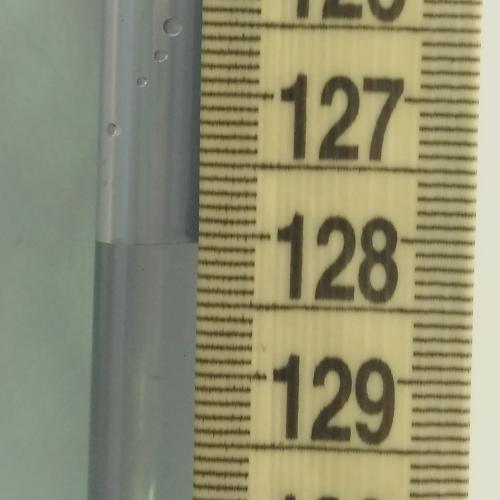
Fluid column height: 128.1 cm